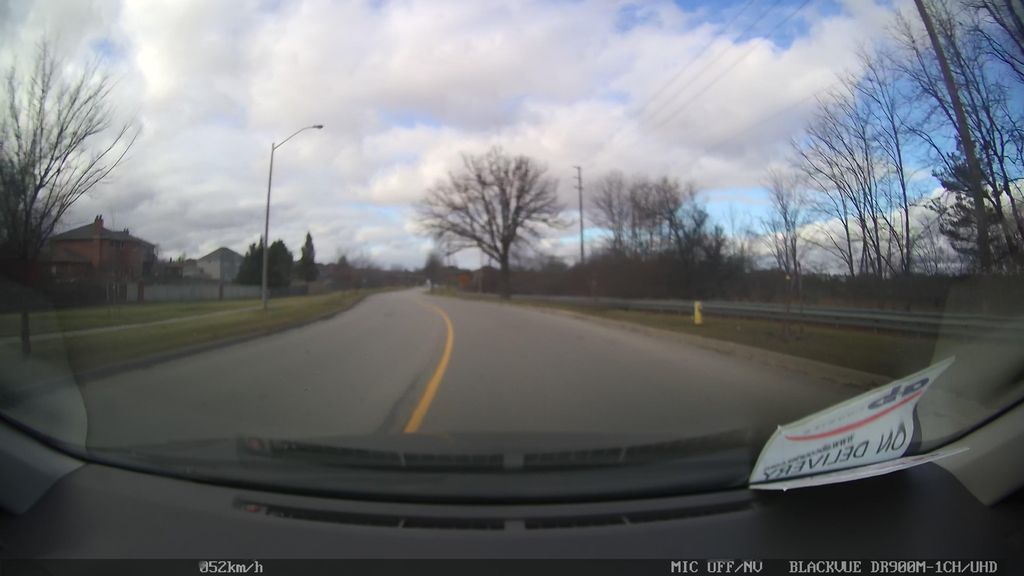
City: toronto